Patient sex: M
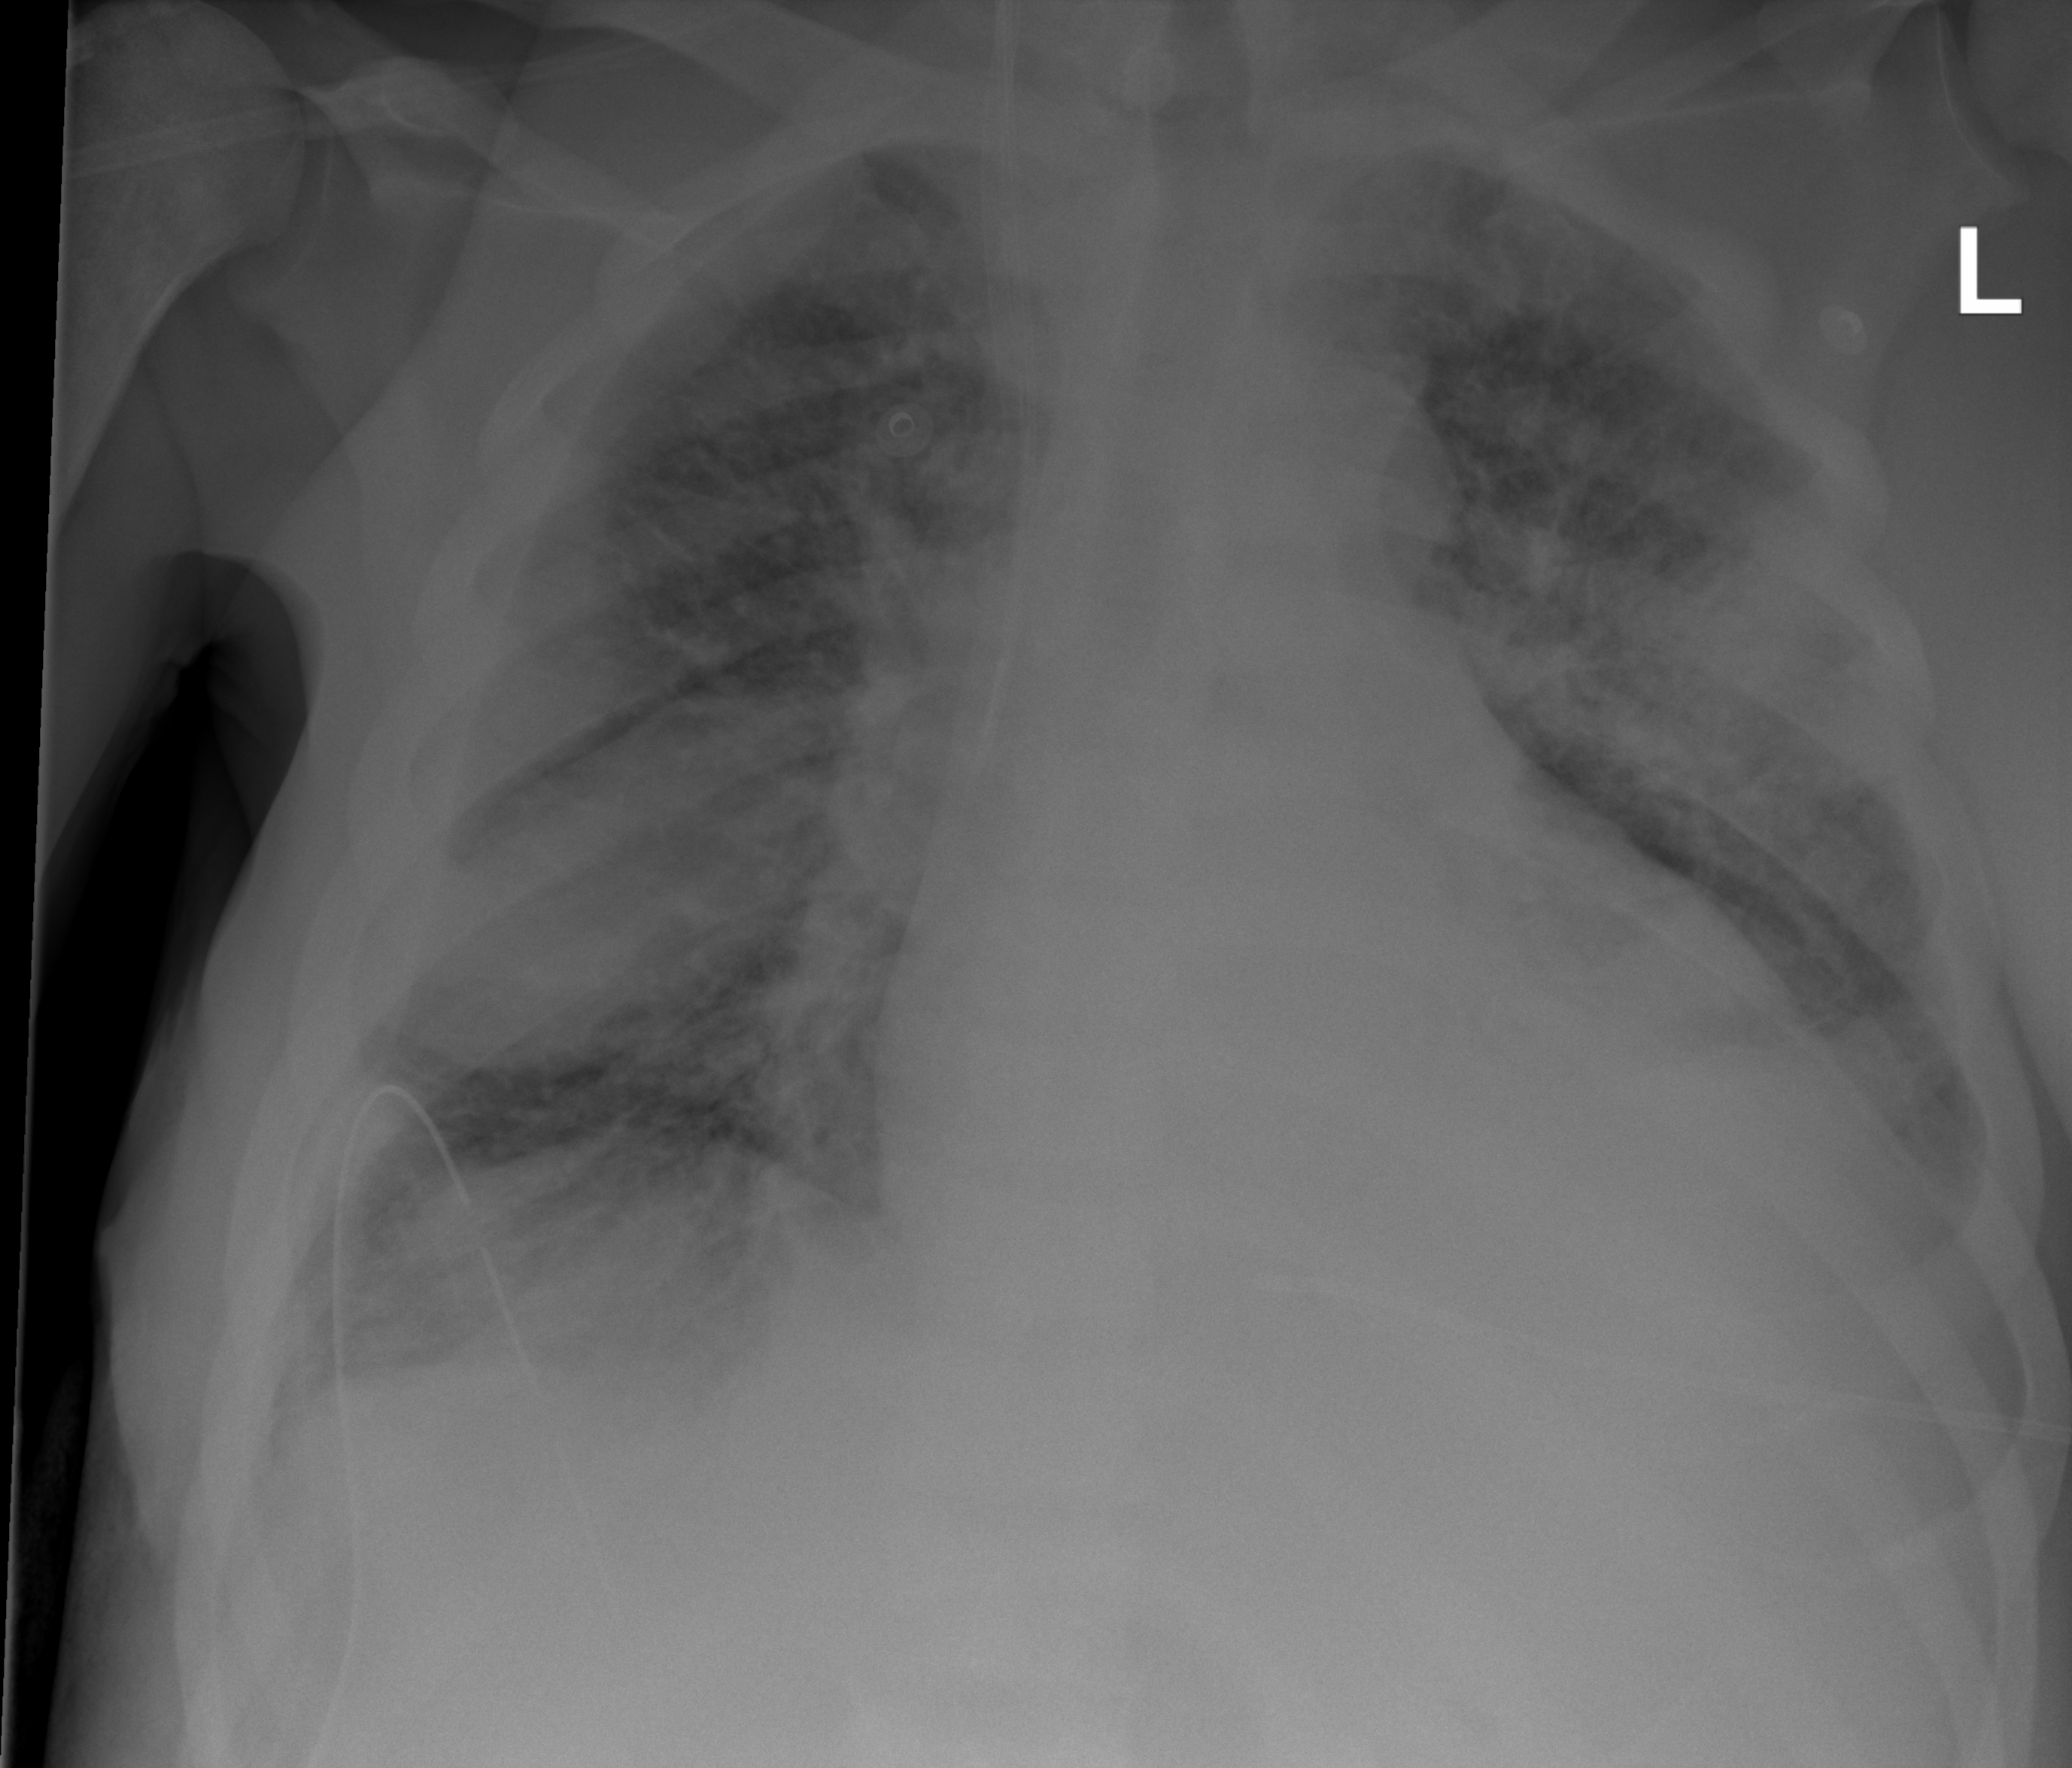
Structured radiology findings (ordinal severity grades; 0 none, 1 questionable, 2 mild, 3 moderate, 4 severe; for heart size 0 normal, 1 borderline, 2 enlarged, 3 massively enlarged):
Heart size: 2
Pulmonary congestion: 2
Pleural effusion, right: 2
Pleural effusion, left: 2
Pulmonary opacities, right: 3
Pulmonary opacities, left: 3
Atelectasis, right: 2
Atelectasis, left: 2